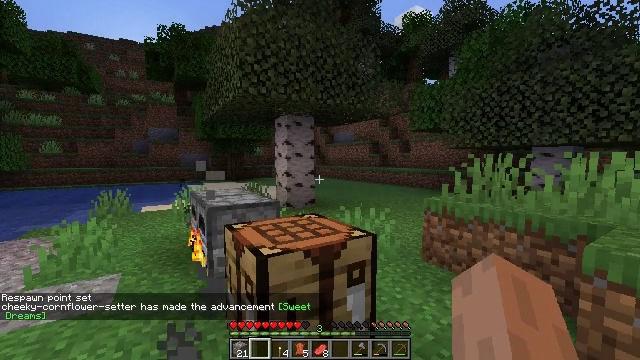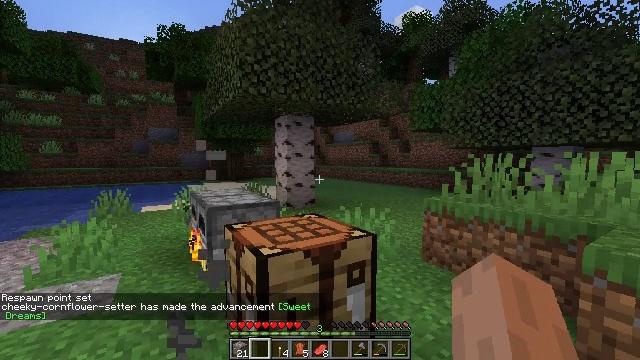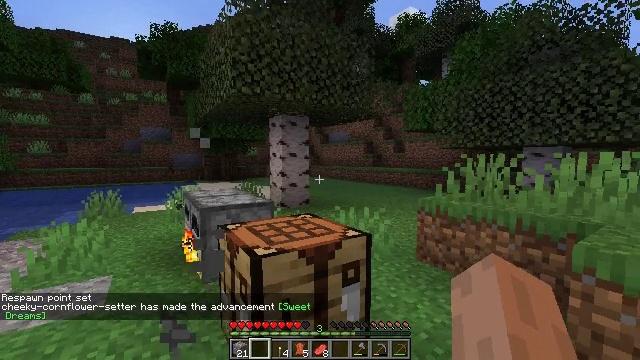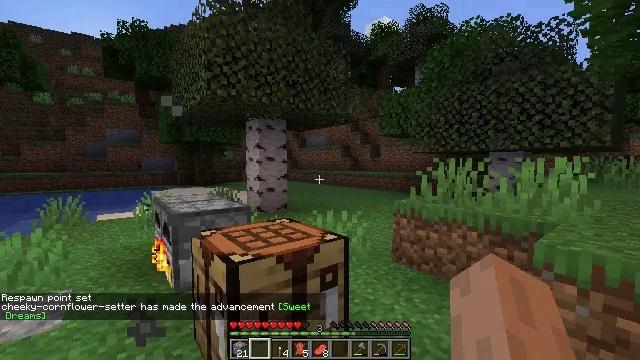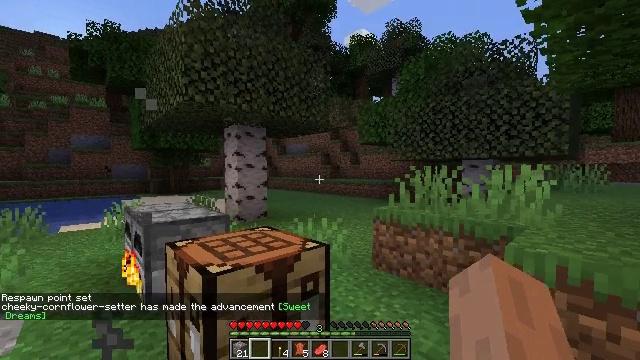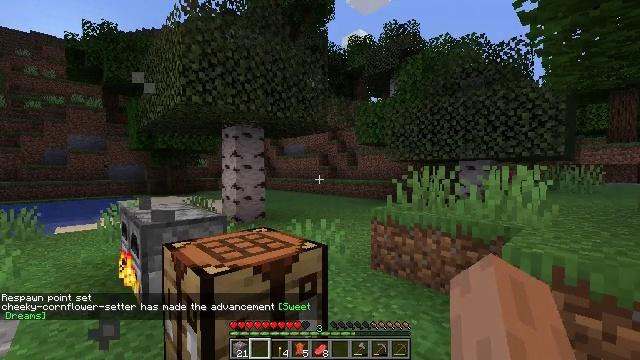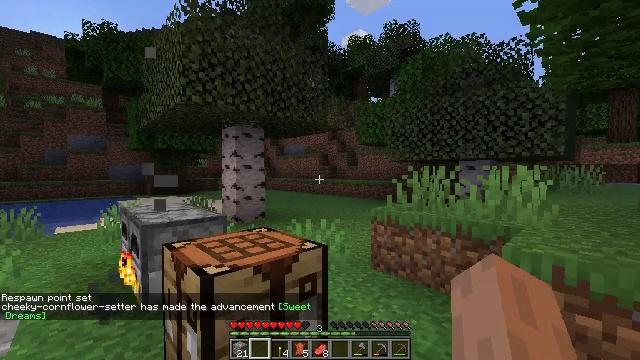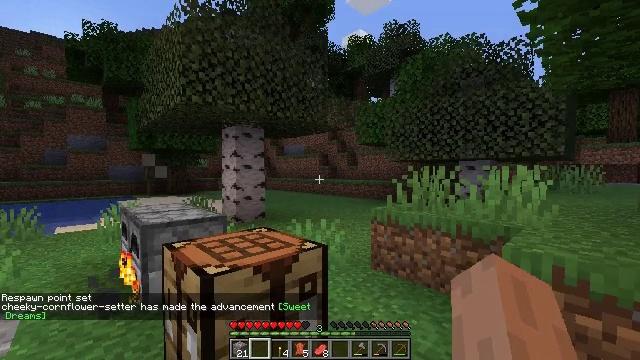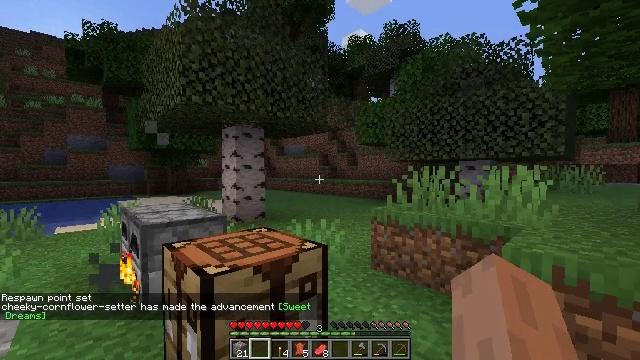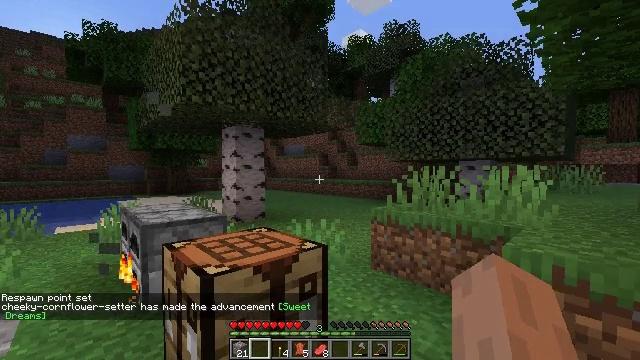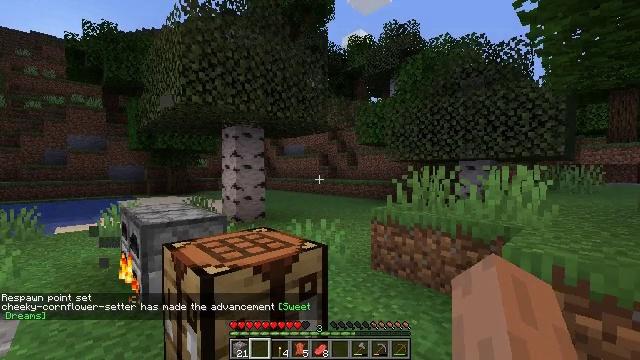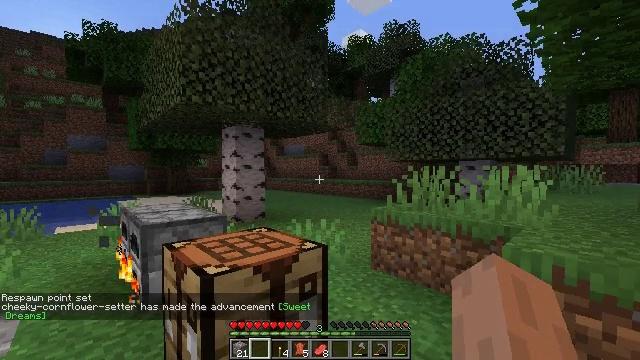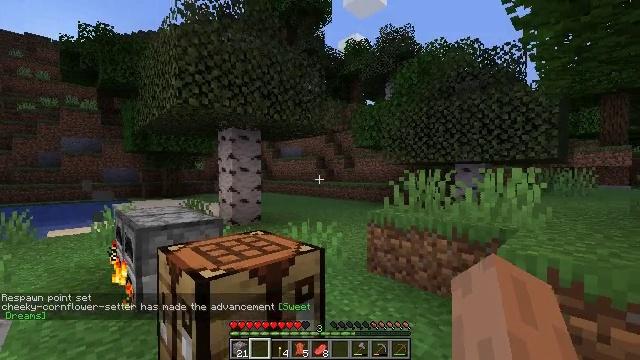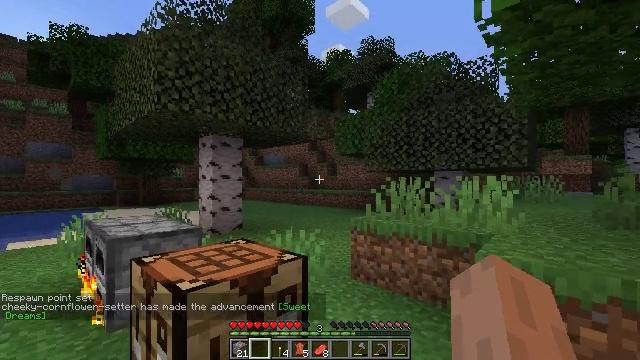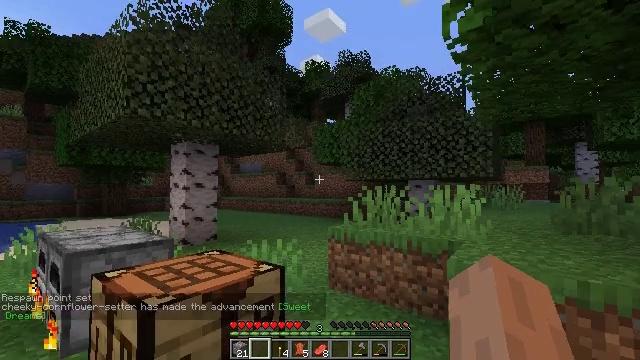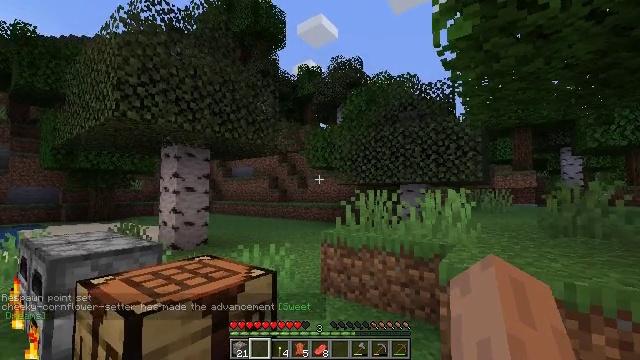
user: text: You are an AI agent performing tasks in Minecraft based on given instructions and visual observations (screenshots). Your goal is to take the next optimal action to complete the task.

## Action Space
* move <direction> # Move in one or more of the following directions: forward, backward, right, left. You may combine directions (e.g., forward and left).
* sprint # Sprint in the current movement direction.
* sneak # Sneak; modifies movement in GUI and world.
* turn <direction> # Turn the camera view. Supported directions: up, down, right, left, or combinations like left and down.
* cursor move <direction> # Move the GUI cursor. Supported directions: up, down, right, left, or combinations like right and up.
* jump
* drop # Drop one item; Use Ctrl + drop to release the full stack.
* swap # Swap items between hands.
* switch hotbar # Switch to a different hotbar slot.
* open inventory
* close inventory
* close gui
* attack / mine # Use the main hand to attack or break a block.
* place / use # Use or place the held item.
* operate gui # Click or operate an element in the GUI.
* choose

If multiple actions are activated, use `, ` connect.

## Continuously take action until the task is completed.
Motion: motion action
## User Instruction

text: Cook porkchop with the furnace.
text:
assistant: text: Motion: no_op
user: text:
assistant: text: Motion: turn right
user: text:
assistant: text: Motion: turn right
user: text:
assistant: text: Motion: turn right and up
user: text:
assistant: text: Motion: no_op
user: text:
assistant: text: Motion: no_op
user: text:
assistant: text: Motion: no_op
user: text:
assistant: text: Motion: no_op
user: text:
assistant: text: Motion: no_op
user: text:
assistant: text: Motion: no_op
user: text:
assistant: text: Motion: no_op
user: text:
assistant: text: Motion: no_op
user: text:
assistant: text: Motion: turn right and up
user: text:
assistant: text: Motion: turn right and up
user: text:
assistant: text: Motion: turn right
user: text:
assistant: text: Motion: no_op
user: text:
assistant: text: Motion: turn right
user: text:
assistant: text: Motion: turn right
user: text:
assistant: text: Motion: no_op
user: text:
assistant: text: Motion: turn right
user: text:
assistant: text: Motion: no_op
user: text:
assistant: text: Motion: no_op
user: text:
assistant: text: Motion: no_op
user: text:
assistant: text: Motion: turn right
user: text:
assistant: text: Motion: turn right and down
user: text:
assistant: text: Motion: turn right and down
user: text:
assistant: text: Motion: no_op
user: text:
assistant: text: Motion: no_op
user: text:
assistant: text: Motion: no_op
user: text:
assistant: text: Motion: no_op